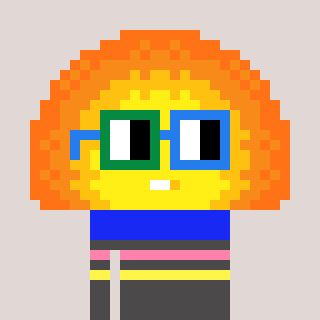
a pixel art character with square green and blue glasses, a sunset-shaped head and a grayscale-colored body on a warm background